Question: i've a menu and i would want to use border on left but here is the desired look how i wanted, i am able to add border but it will take full height of the li element and also i do not want that border to appear on sub menus
example : aunipark.in

here is my code :
'''
<div class="menudiv">
<div class="menu">
<ul>
<li><a href="#">Home</a></li>
<li><a href="#">About</a>
<ul>
<li><a href="#">School</a></li>
<li><a href="#">Vision and Mission </a></li>
<li><a href="#">Principal's desk</a>
<li><a href="#">Management</a>
</ul> </li>
<li><a href="#">Admission</a>
<ul>
<li><a href="#">Overview</a></li>
<li><a href="#">Download application form</a></li>
</ul> </li>
<li><a href="#">Gallery</a></li>
<li><a href="#">School Calander</a></li>
<li><a href="#">News & Events</a></li>
<li><a href="#">Career</a></li>
<li><a href="#">Contact</a></li>
</ul>
</div>
</div>
'''
'''
.menudiv
{
width:980px;
}
.menu {
font-family: 'Open Sans', sans-serif;
font-size:14px;
}
.menu ul ul {
display: none;
}
.menu ul li:hover > ul {
display: block;
}
.menu ul {
background: #111312;
margin: 0;
list-style: none;
position: relative;
padding: 0;
border:3px solid #111312;
-moz-border-radius: 3px;
-webkit-border-radius: 3px;
}
.menu ul:after {
content: "";
clear: both;
display: block;
}
.menu ul li {
float: left;
border-bottom: 3px solid transparent;
}
.menu ul li:hover {
background: #111312;
border-bottom: 3px solid #fff;
}
.menu ul li:hover a {
color: #fff;
}
.menu ul li a {
display: block;
padding: 15px;
border-right: 3px solid #fff;
color: #fff;
text-decoration: none;
}
.menu ul ul {
background: #111312;
padding: 0;
position: absolute;
top: 100%;
}
.menu ul ul li {
float: none;
position: relative;
}
.menu ul ul li a {
padding: 10px;
color:#000;
display: block;
}
.menu ul ul li a:hover {
background: #111312;
color: #fff;
}
.menu ul ul ul {
position: absolute;
left: 100%;
top:0;
padding: 0;
}
.menu ul ul ul li {
float: none;
border-top: 1px solid #6b727c;
border-bottom: 1px solid pink;
position: relative;
}
.menu ul ul ul li a {
padding: 10px;
color: #fff;
display: block;
}
.menu ul ul ul li a:hover {
background: #95CEF1;
color: #000;
}
.menu ul ul ul ul {
position: absolute;
left: 100%;
top:0;
}
.head
{
width:500px;
height:200px;
background:#789;
}
.foot
{
width:500px;
height:200px;
background:#123;
}
'''
and also the fiddle : jsfiddle.net/p7Nsf/9/
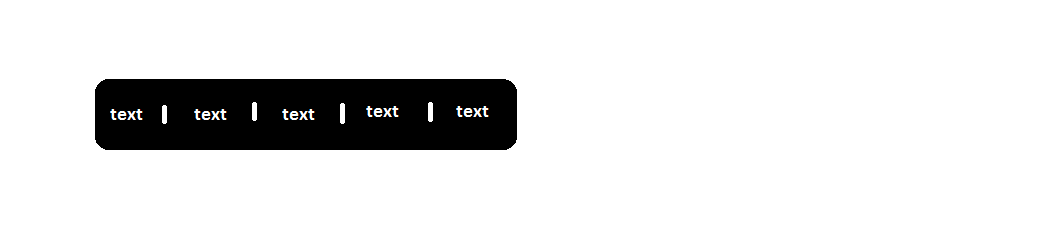
Answer: try this....
'''
<!DOCTYPE html PUBLIC "-//W3C//DTD HTML 4.01 Transitional//EN" "http://www.w3.org/TR/html4/loose.dtd">
<html>
<head>
<meta http-equiv="Content-Type" content="text/html; charset=ISO-8859-1">
<title>Style Test</title>
<style type="text/css">
#list { background-color: aqua; }
.horizontal { display: inline; border-left: 2px solid; padding-left: 0.3em; }
.first { border-left: none; padding-left: 0; }
</style>
</head>
<body>
<div id="list">
<div>
<ul>
<li class="first"><a href="#">Home</a></li>
<li class="horizontal"><a href="#">About</a>
<ul>
<li class="first"><a href="#">School</a></li>
<li class="horizontal"><a href="#">Vision and Mission </a></li>
<li class="horizontal"><a href="#">Principal's desk</a>
<li class="horizontal"><a href="#">Management</a>
</ul> </li>
<li class="horizontal"><a href="#">Admission</a>
<ul>
<li class="first"><a href="#">Overview</a></li>
<li class="horizontal"><a href="#">Download application form</a></li>
</ul> </li>
<li class="horizontal"><a href="#">Gallery</a></li>
<li class="horizontal"><a href="#">School Calander</a></li>
<li class="horizontal"><a href="#">News & Events</a></li>
<li class="horizontal"><a href="#">Career</a></li>
<li class="horizontal"><a href="#">Contact</a></li>
</ul>
</div>
</div>
</body>
</html>
'''